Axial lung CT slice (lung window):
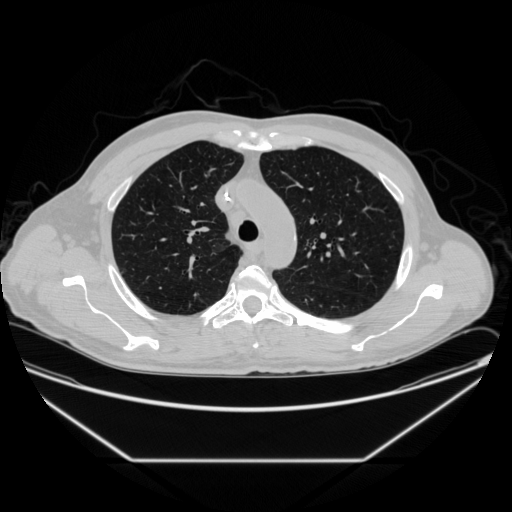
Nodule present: no